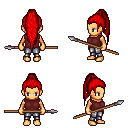
a pixel art fantasy rpg character, female body template, human, tanned skin, maroon sleeveless shirt, metal pants, red extra-long topknot hairstyle, spear, four views (front, back, left, right), 2x2 character sprite sheet, small pixel art, hard edges, no anti-aliasing